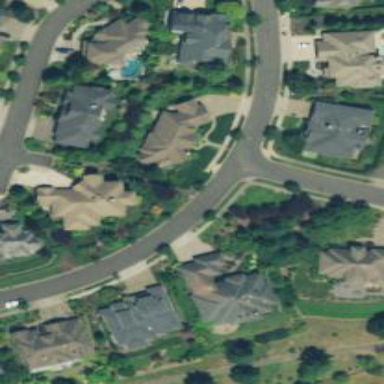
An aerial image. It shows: Residential road with sidewalk on the left.